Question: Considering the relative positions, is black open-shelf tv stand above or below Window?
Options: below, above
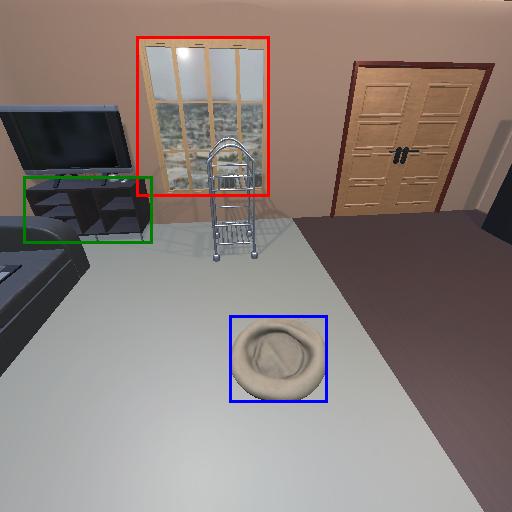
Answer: below